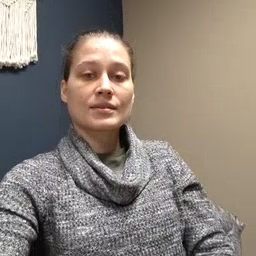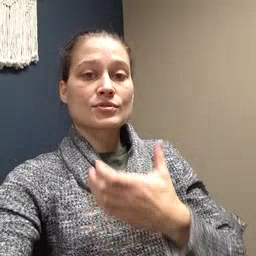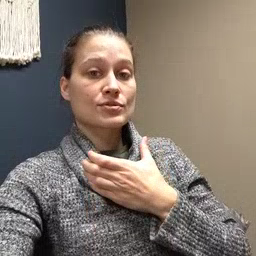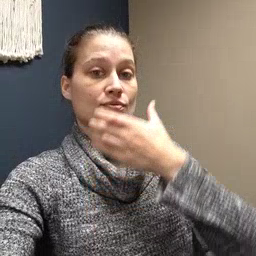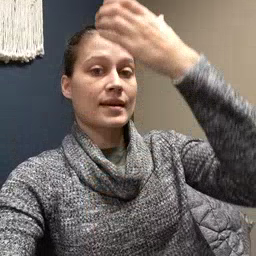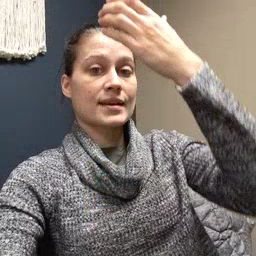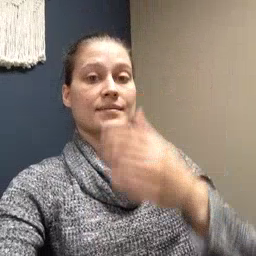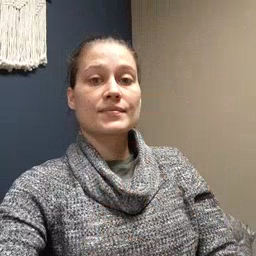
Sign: giraffe